Question: I am trying to save a model to the database using Dapper. I set up the parameters with an input/output parameter that is an 'int' with an existing primary key value used for an update.
'''
public async Task<TKey> SaveAsync<TKey>(IGraph builder, IDataContext context = null)
{
var parameters = this.GetParametersFromDefinition(builder, DefinitionDirection.In);
// See if we have a key defined. If not, we assume this is a new insert.
// Otherwise we pull the key out and assume it's an update.
PropertyDefinition key = builder.GetKey();
if (key != null)
{
parameters.Add(key.ResolvedName, key.PropertyValue, null, ParameterDirection.InputOutput);
}
else
{
throw new InvalidOperationException("The data graph did not have a primary key defined for it.");
}
await this.ExecuteProcedure(parameters, builder, context);
object returnedId = parameters.Get<TKey>(key.ResolvedName);
return returnedId == null ? default(TKey) : (TKey)returnedId;
}
private Task ExecuteProcedure(DynamicParameters parameters, IGraph builder, IDataContext context = null)
{
ProcedureDefinition mapping = builder.GetProcedureForOperation(ProcedureOperationType.Insert);
if (string.IsNullOrEmpty(mapping.StoredProcedure))
{
throw new InvalidOperationException("No stored procedure mapped to the builder.");
}
// Query the database
return this.SetupConnection(
context,
(connection, transaction) => connection.ExecuteAsync(
mapping.StoredProcedure,
parameters,
commandType: CommandType.StoredProcedure,
transaction: transaction));
}
'''
It is invoked like this:
'''
this.Address.AddressId = await repository.SaveAsync<int>(graph);
'''
When I evaluate the parameters, I see my input/output parameters on it.

However when I try to execute this line in my save:
'''
TKey returnedId = parameters.Get<TKey>(key.ResolvedName);
'''
I am given the following exception:
> Exception:Caught: "Attempting to cast a DBNull to a non nullable type! Note that out/return parameters will not have updated values until the data stream completes (after the 'foreach' for Query(..., buffered: false), or after the GridReader has been disposed for QueryMultiple)" (System.ApplicationException)
A System.ApplicationException was caught: "Attempting to cast a DBNull to a non nullable type! Note that out/return parameters will not have updated values until the data stream completes (after the 'foreach' for Query(..., buffered: false), or after the GridReader has been disposed for QueryMultiple)"
Time: 7/21/2015 10:19:48 PM
Thread:[7200]
I am assuming this is an issue with the generic type not being nullable in this case, as it's an integer. Is this because Dapper always returns a nullable? I've just assigned the OUTPUT on the stored procedure a constant value for now to make sure the output is assigned something.
How can I work around dapper returning a nullable, is the only way around it my passing in 'int?' as the generic type?
## Update
I was able to resolve it using this approach. SO won't let me post it as an answer yet. When the time limit is up, I'll post an answer, unless someone else has any better ideas.
'''
object returnedId = parameters.Get<TKey>(key.ResolvedName);
if (returnedId == null)
{
return default(TKey);
}
return (TKey)returnedId;
'''
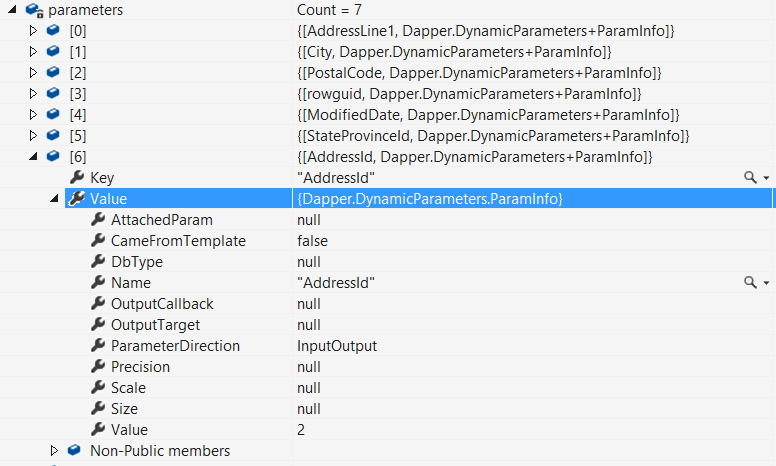
Answer: If DBNull is a valid value and should mean something other than default(TKey) (ex: default(int) = 0), and if TKey will always be a value type, then constrain TKey as struct like so:
'''
public async Task<TKey?> SaveAsync<TKey>(IGraph builder, IDataContext context = null) where TKey : struct
{
...
}
'''
Then get the key like so:
'''
TKey? returnedId = parameters.Get<TKey?>(key.ResolvedName);
'''
The return type of SaveAsync will reflect that the key could be null. If the key should never be null, and if DBNull should be defaulted to default(TKey), then simply use the following:
'''
public async Task<TKey?> SaveAsync<TKey>(IGraph builder, IDataContext context = null) where TKey : struct
{
...
return parameters.Get<TKey?>(key.ResolvedName).GetValueOrDefault();
}
'''